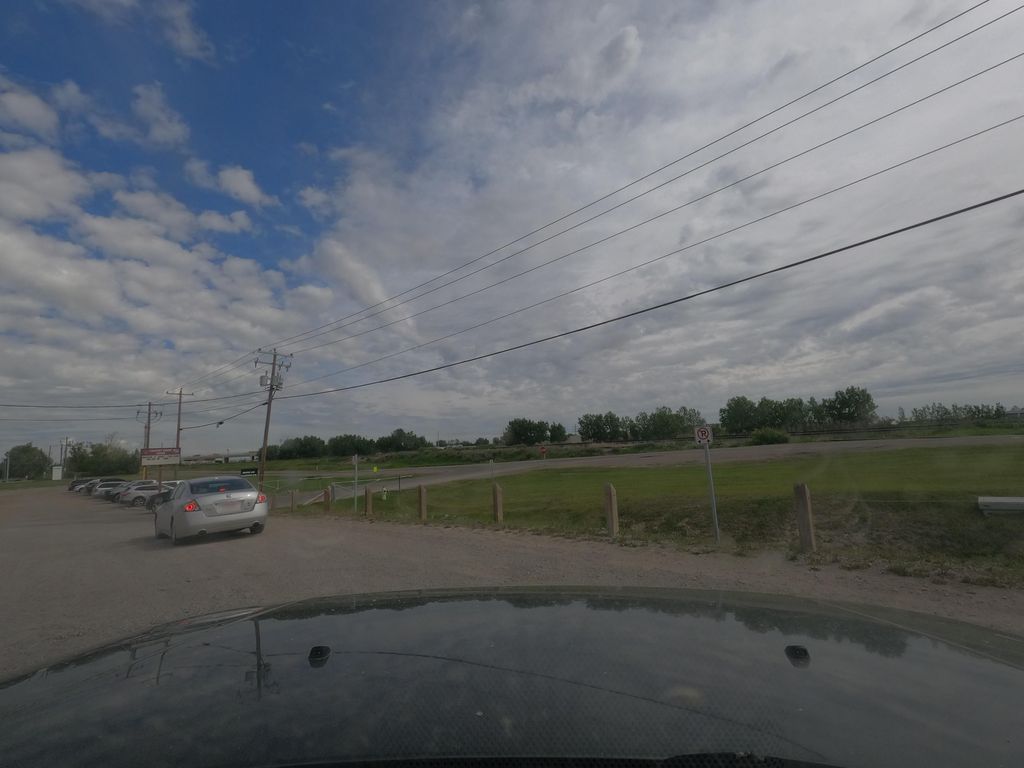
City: calgary